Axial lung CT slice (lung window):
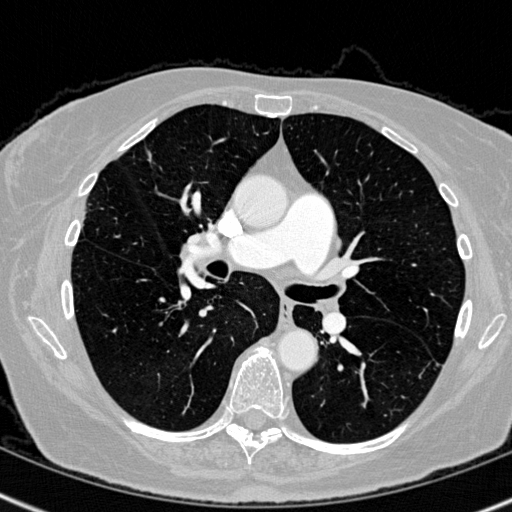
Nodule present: no